Interaction volume radius: 10 \u00c5
Interaction volume height: 25 \u00c5
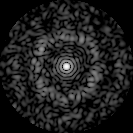
Disorder parameter: 0.7846